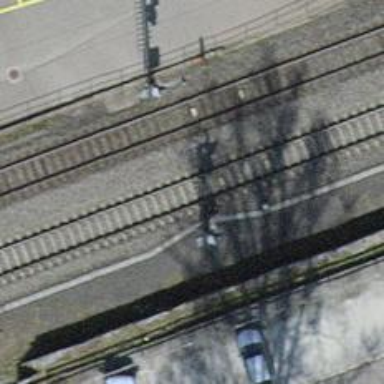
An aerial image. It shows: Railway signal.